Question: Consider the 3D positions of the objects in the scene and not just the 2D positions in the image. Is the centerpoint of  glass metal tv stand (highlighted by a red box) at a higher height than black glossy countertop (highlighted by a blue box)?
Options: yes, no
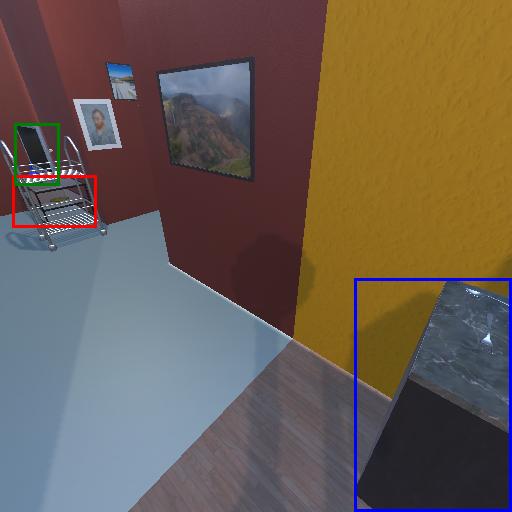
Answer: yes